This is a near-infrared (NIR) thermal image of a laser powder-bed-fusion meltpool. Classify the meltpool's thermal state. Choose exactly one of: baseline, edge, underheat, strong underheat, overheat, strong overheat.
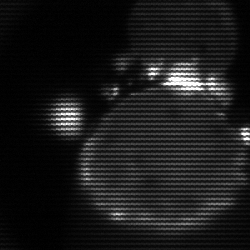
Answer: edge